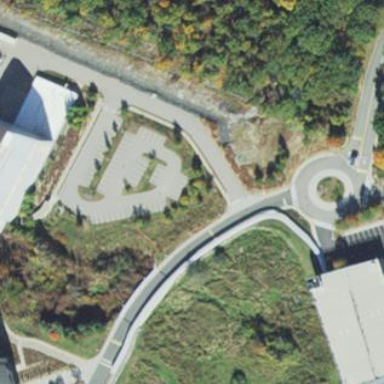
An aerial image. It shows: Parking area with surface.